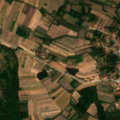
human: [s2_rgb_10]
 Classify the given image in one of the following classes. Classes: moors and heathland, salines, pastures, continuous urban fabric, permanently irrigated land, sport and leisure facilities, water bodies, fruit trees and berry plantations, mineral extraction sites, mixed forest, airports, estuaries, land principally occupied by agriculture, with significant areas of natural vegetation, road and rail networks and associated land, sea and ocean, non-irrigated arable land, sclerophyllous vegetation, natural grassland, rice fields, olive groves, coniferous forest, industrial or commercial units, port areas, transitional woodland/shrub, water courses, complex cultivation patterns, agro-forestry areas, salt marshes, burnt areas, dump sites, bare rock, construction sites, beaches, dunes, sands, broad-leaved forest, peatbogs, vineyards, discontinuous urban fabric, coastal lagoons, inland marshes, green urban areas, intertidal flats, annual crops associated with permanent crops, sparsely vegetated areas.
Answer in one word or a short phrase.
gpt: discontinuous urban fabric, non-irrigated arable land, complex cultivation patterns, land principally occupied by agriculture, with significant areas of natural vegetation, broad-leaved forest